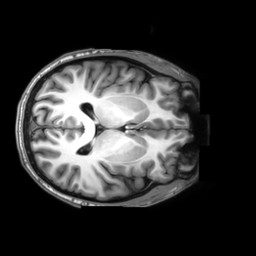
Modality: T1w
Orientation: axial
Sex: male
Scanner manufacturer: philips
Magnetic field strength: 3 T
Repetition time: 0.01227 s
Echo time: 0.003472 s